Interaction volume radius: 5 \u00c5
Interaction volume height: 45 \u00c5
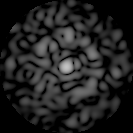
Disorder parameter: 0.7645